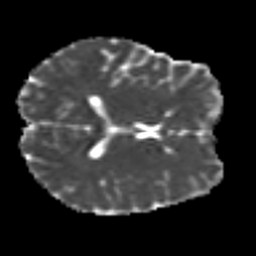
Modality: MD
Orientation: axial
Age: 23
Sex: female
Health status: ill
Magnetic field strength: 3 T
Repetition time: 9 s
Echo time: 0.093 s